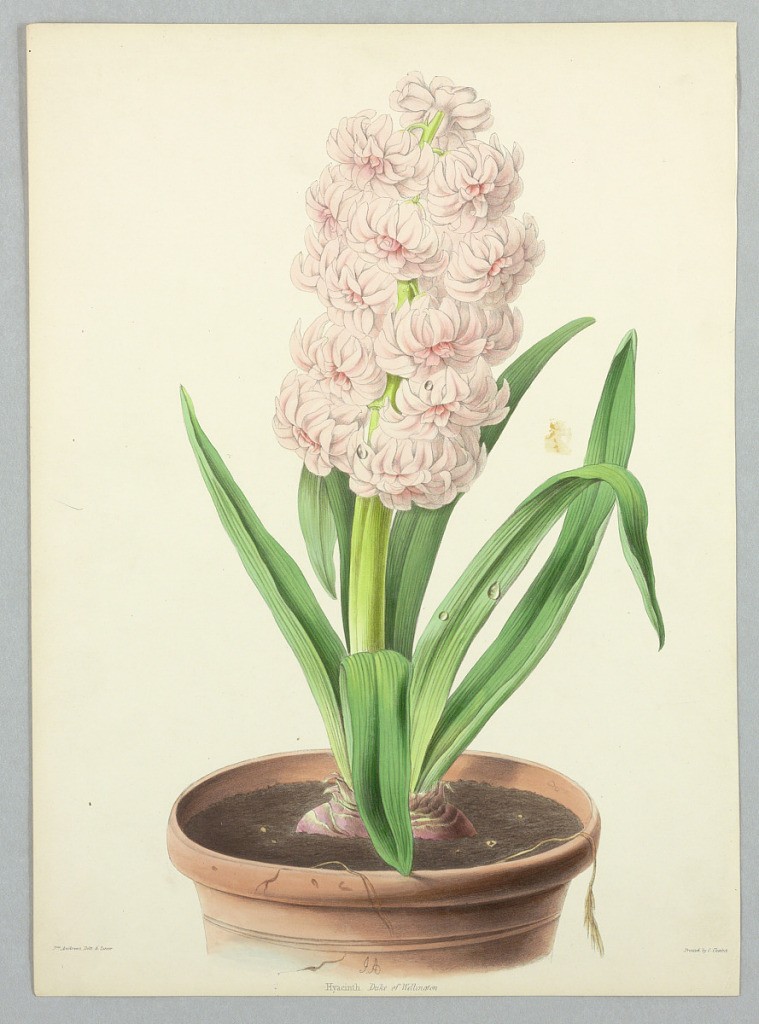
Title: Hyacinth, Duke of Wellington, Plate from Edward George Henderson's "The Illustrated Bouquet"
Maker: E. G. Henderson and Son, English, ca. 1859 - 1886
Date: ca. 1857–1864
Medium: Chromolithograph on paper
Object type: Print
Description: Hyacinth, Duke of Wellington, Plate from Edward George Henderson's "The Illustrated Bouquet."